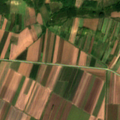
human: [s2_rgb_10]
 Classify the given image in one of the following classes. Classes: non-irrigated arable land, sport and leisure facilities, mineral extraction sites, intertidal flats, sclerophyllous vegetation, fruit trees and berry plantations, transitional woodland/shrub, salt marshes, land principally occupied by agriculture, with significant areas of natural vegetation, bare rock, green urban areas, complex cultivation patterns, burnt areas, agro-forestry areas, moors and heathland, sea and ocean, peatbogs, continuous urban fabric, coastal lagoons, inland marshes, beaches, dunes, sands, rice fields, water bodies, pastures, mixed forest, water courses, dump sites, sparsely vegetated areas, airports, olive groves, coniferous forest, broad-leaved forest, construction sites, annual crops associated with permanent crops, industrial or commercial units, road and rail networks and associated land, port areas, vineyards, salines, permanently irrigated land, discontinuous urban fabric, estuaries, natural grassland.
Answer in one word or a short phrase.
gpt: non-irrigated arable land, complex cultivation patterns, land principally occupied by agriculture, with significant areas of natural vegetation